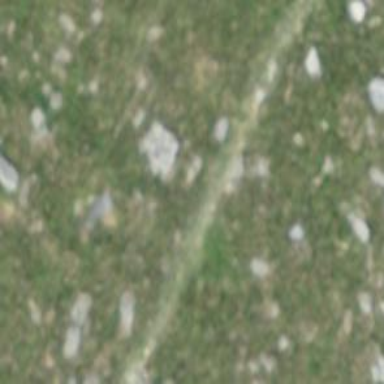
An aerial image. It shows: Unpaved path.